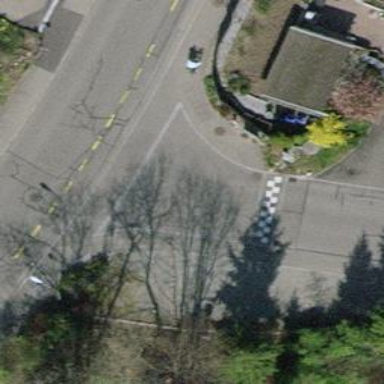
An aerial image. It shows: Traffic calming table.